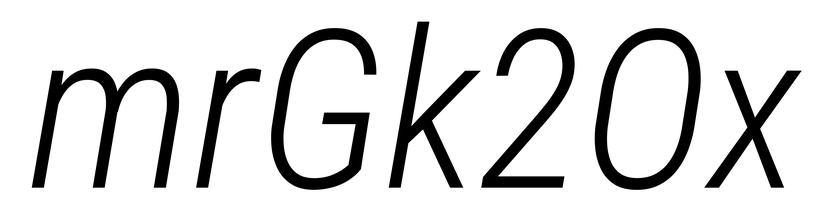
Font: Roboto-Italic_Condensed_Light_Italic